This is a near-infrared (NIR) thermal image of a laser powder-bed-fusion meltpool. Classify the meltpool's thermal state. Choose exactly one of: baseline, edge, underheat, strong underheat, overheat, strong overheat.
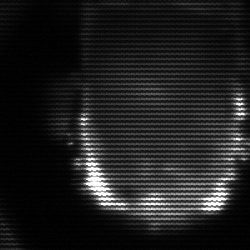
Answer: baseline